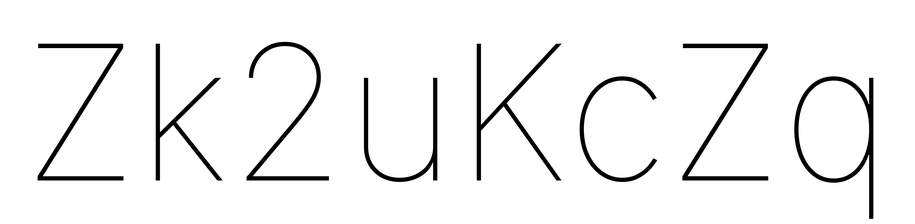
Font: Inter_Thin